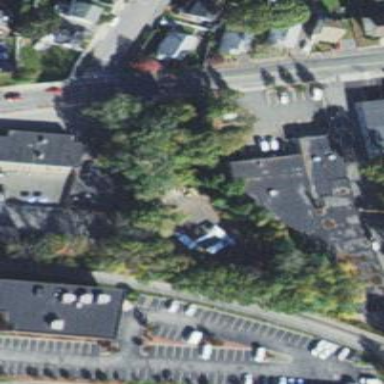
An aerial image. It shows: Retail building.